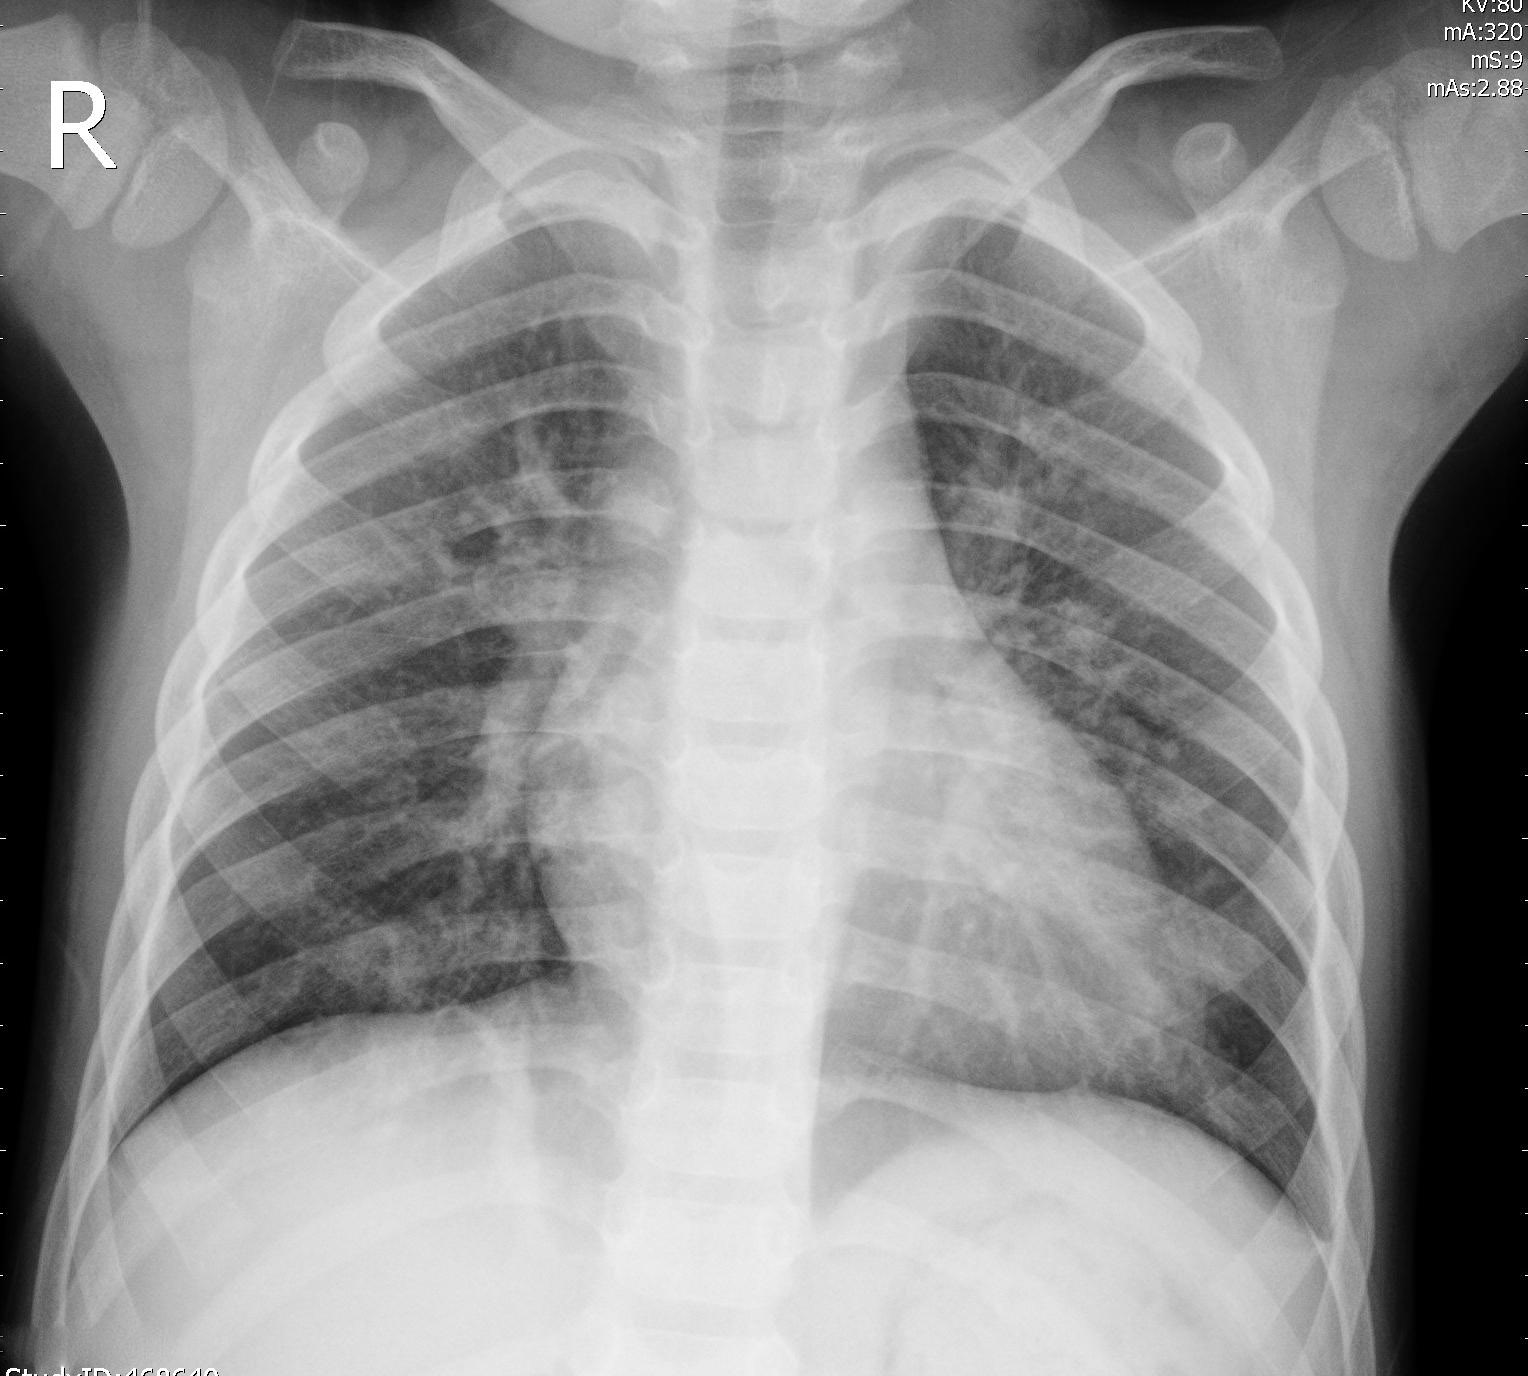
Diagnosis: PNEUMONIA